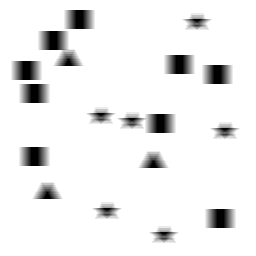
Squares: 9
Triangles: 3
Stars: 6
Total shapes: 18